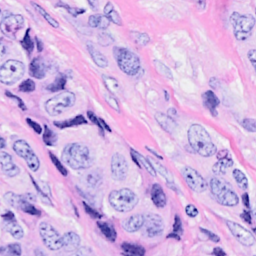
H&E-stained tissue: Breast